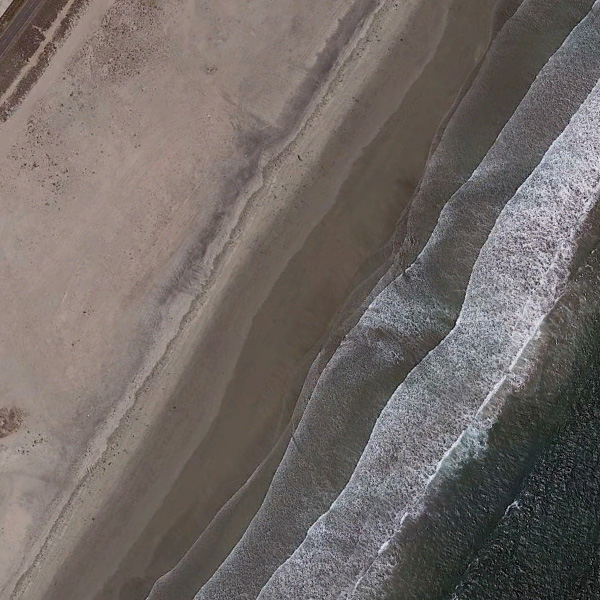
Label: Beach